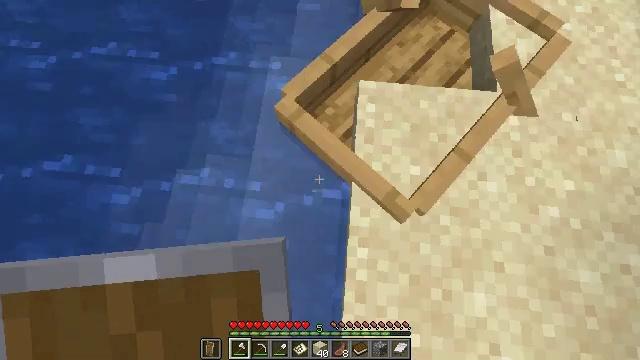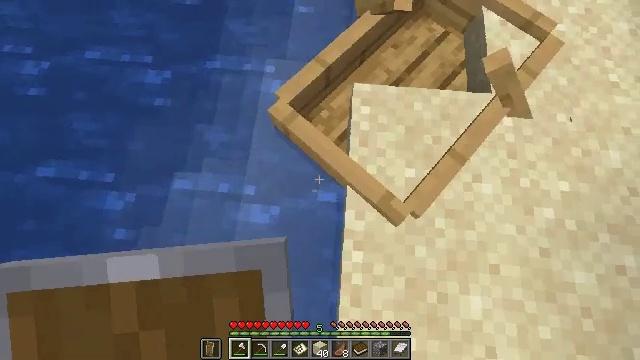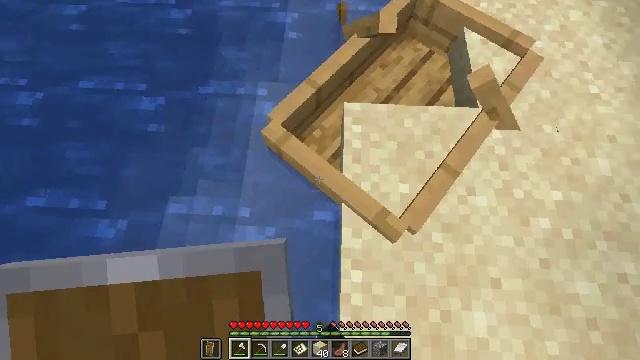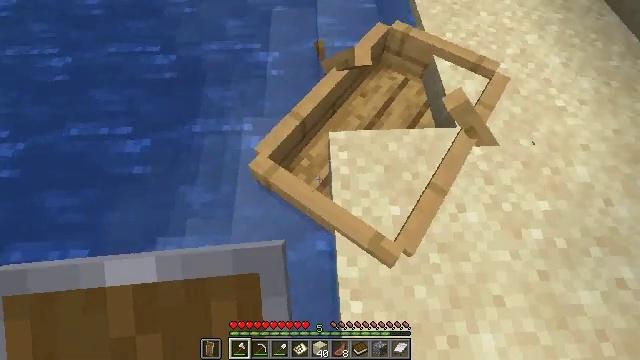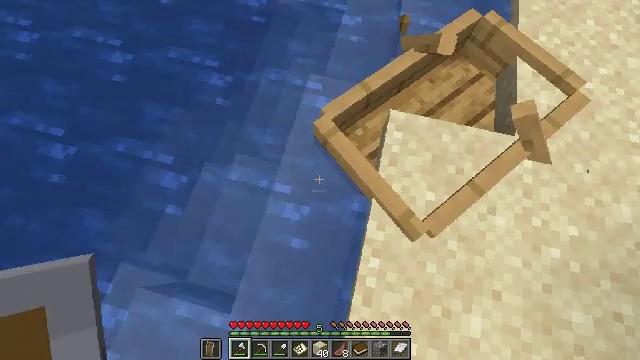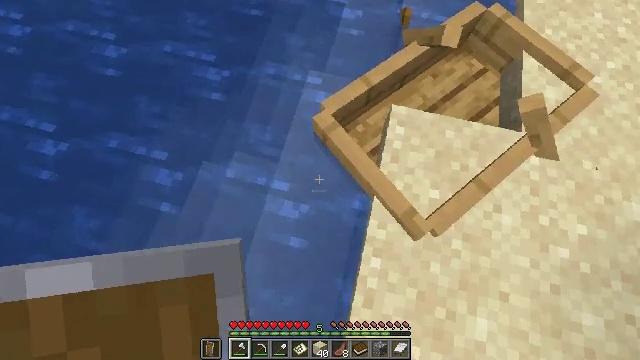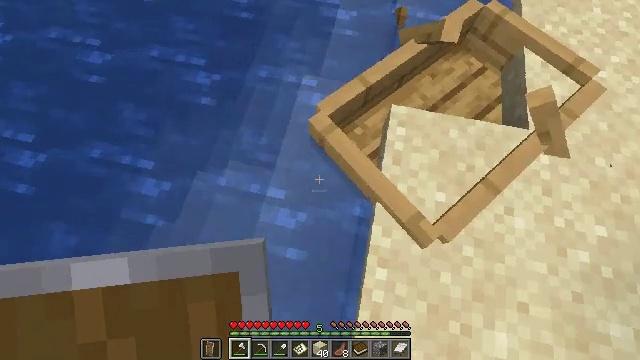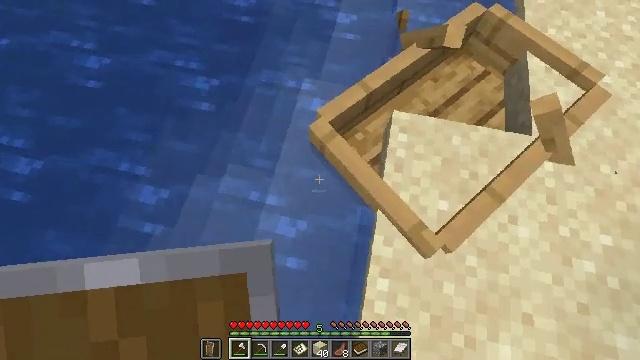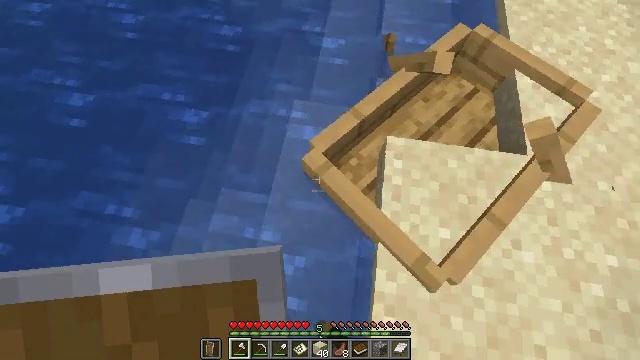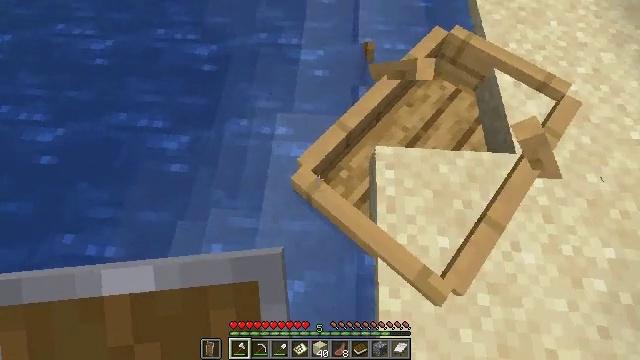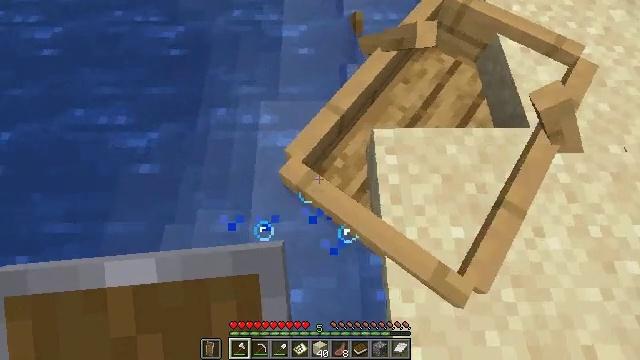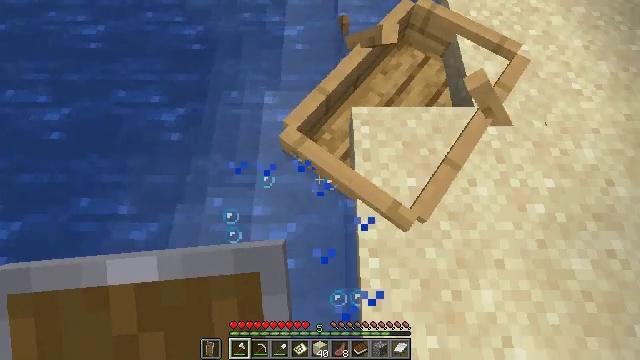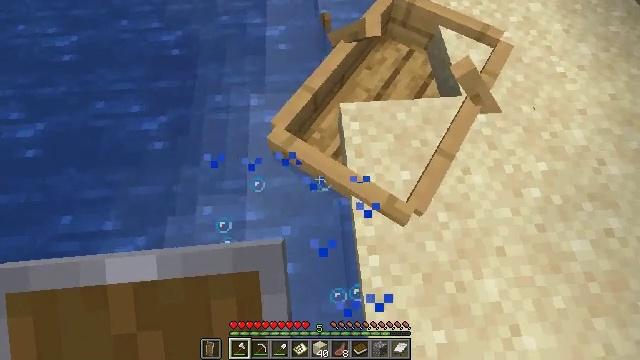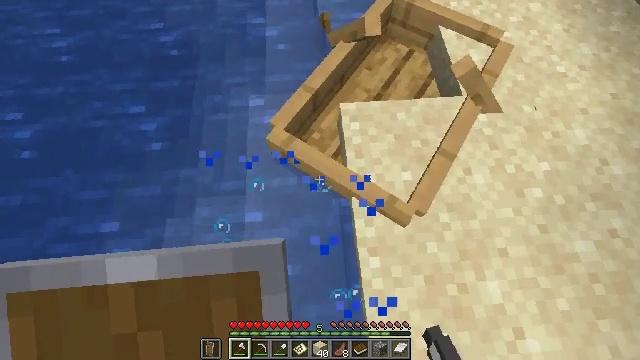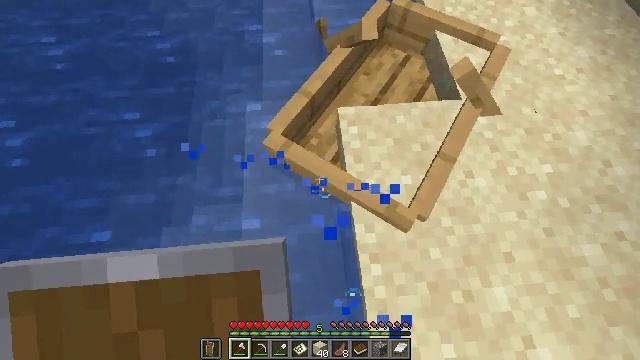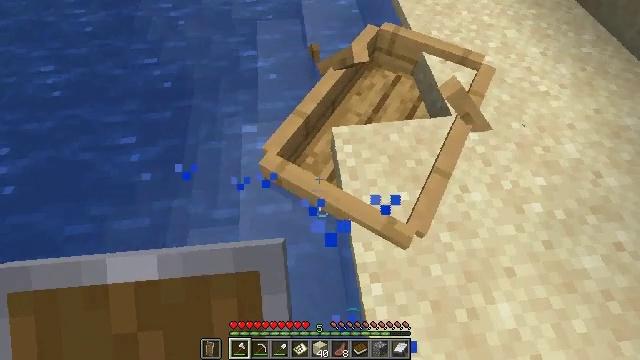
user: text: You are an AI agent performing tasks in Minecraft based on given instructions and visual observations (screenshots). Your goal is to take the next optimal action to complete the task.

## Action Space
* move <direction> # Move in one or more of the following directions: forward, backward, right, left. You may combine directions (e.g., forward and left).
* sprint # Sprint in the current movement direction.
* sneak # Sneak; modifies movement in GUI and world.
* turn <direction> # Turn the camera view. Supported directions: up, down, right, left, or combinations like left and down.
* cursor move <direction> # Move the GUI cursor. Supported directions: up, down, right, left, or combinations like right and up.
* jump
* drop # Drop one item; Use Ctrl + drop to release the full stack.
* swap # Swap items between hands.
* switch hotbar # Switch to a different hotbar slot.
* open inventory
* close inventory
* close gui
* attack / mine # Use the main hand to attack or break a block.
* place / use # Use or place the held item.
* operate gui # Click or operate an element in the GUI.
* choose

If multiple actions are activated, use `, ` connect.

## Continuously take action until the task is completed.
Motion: motion action
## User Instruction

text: Drop a filled map.
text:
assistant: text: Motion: attack / mine
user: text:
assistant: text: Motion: turn right and up, attack / mine
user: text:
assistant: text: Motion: turn right and up, attack / mine
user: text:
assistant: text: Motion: turn right and up
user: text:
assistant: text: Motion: no_op
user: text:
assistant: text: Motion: move forward, turn right and up
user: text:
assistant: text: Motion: move forward, attack / mine
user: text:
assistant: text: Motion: move forward, turn right and up, attack / mine
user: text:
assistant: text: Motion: turn right
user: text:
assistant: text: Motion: turn right and down
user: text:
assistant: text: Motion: turn right
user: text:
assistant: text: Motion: turn right, attack / mine
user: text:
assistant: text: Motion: attack / mine
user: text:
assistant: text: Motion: turn up, attack / mine
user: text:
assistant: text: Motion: turn right and up, attack / mine
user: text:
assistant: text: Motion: attack / mine
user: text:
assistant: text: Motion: attack / mine
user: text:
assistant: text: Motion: turn right and up, attack / mine
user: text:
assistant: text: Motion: turn right and up
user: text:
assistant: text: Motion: turn right and up
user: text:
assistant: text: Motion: no_op
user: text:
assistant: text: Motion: attack / mine
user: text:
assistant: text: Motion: turn right and up, attack / mine
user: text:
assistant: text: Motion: turn right and up
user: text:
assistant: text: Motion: attack / mine
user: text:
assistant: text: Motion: attack / mine
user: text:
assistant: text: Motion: attack / mine
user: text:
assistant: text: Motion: move forward and move right, attack / mine
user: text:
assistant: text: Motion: move forward and move right, attack / mine
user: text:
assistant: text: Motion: move forward, attack / mine